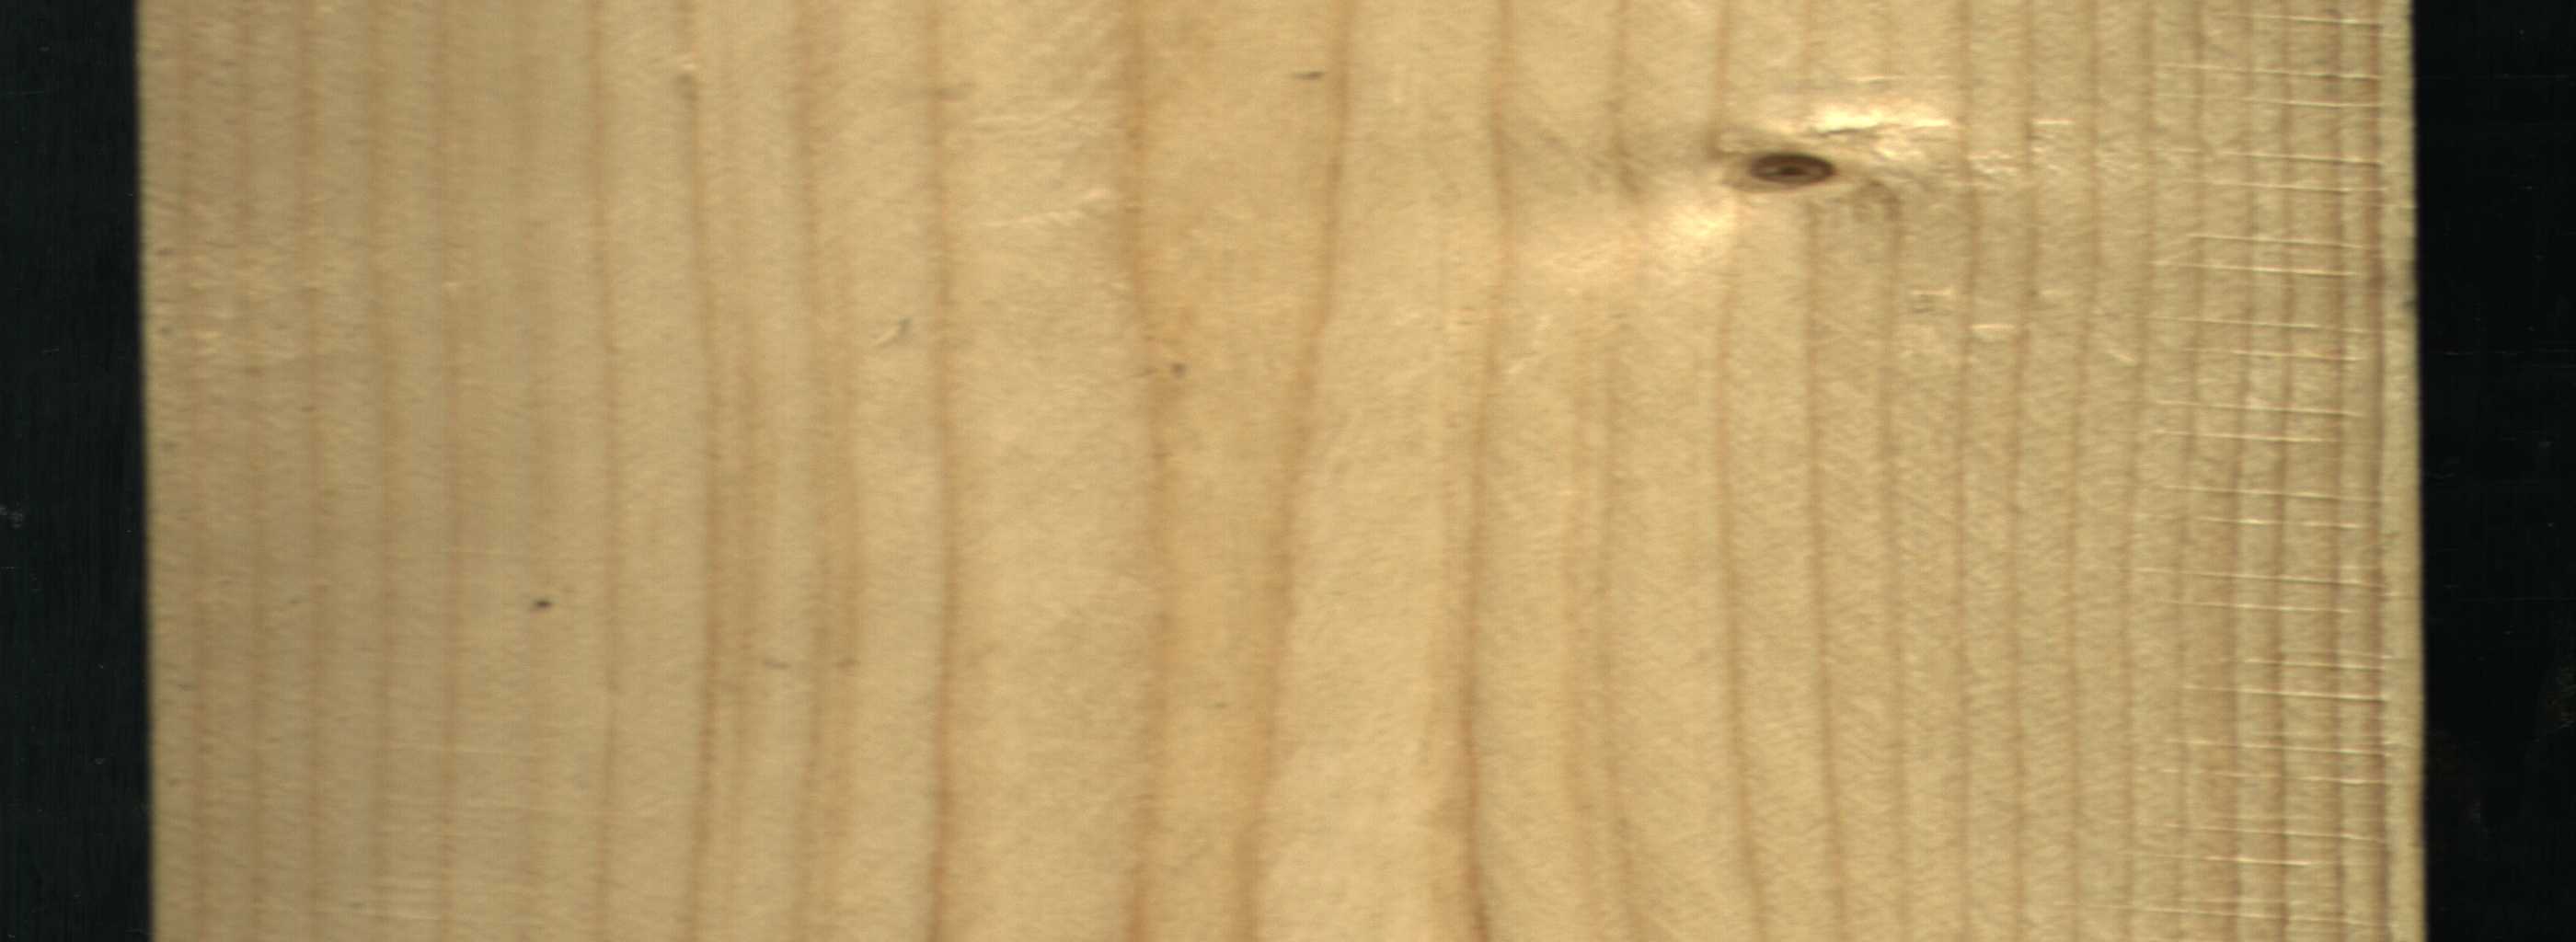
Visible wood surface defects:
Dead_Knot